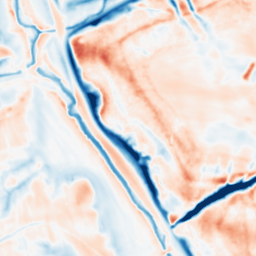
Category: multiscale
Decomposition family: dog_multiscale
Decomposition parameters: sigma_ratio: 2
n_scales: 3
base_sigma: 1
Upsampling method: cubic_catmull_rom
Upsampling parameters: scale: 4
Upsampling scale: 4